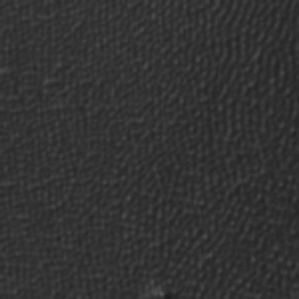
Label: frost